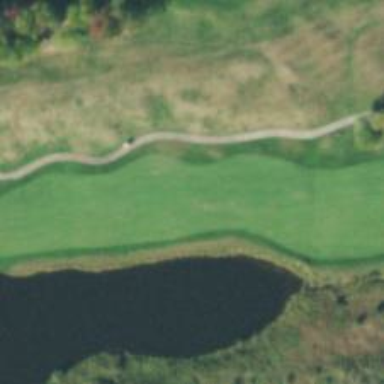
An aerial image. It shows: Golf hole.